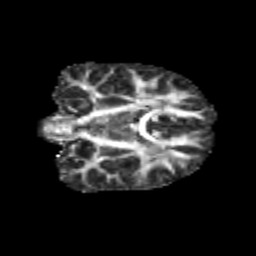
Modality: FA
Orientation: coronal
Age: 10
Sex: female
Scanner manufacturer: siemens
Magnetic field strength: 3 T
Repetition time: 3.8 s
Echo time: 0.07 s